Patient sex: M
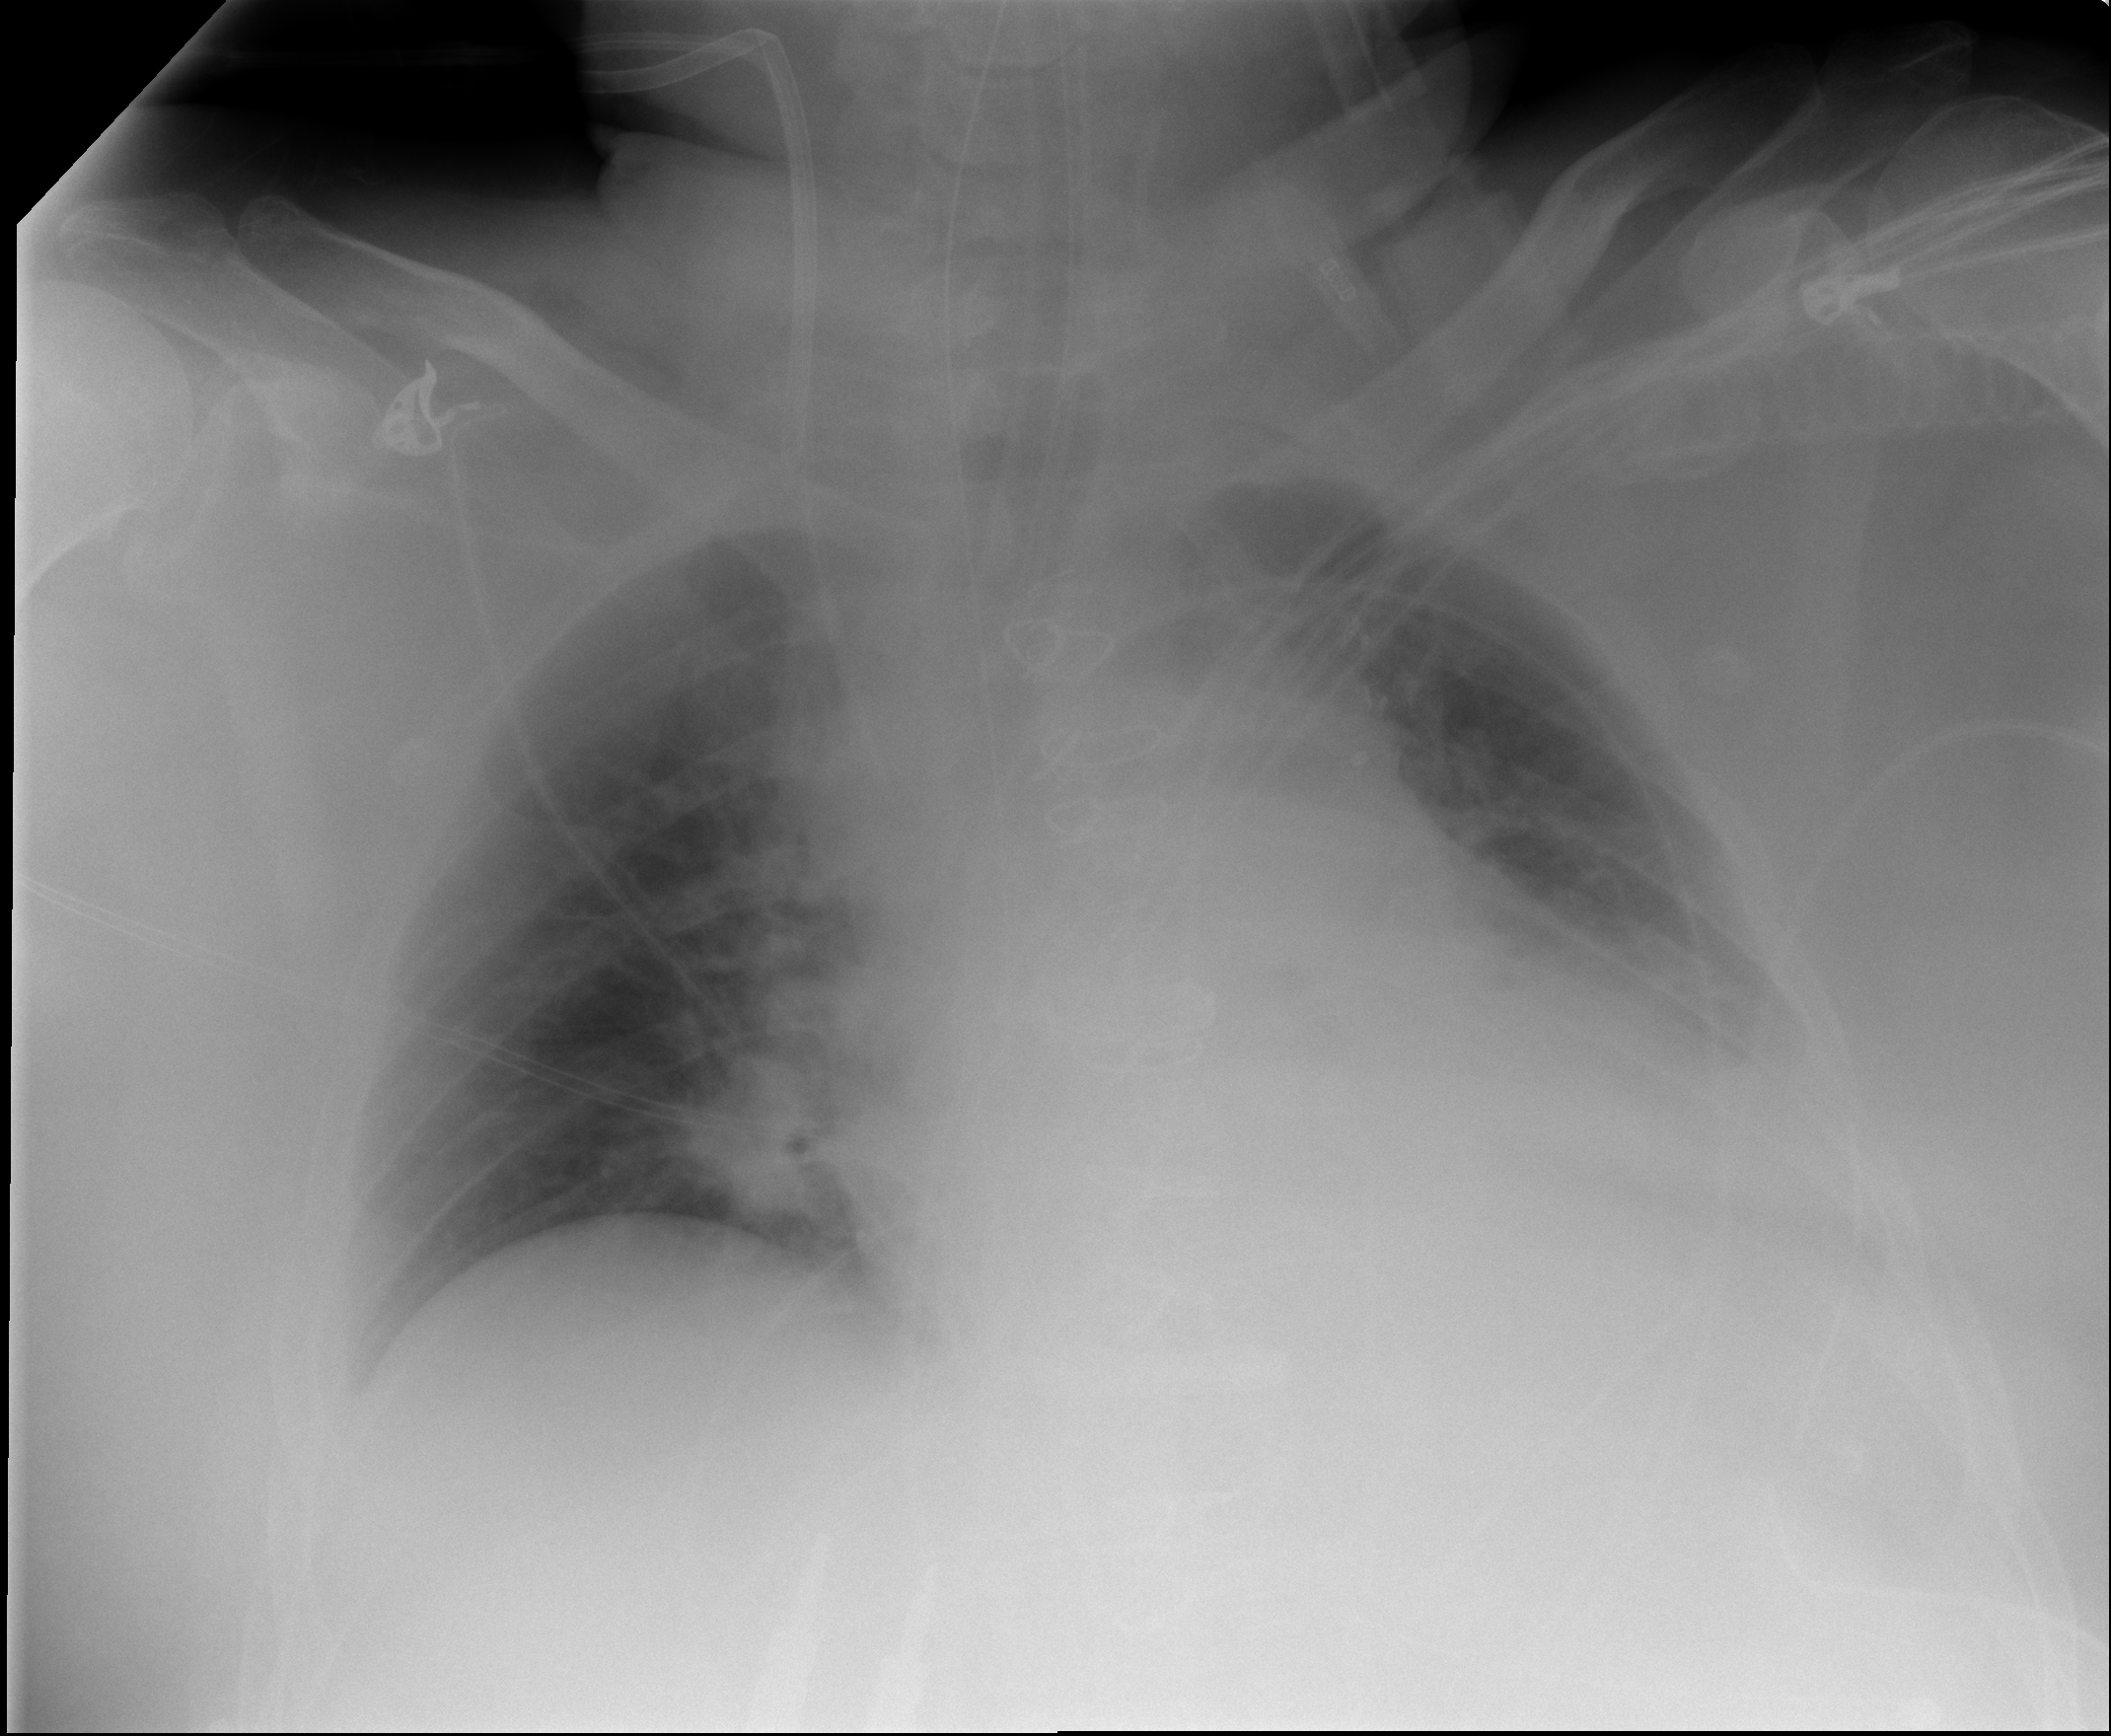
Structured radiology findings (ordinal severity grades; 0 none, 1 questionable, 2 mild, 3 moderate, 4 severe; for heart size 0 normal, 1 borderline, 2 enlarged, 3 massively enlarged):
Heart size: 2
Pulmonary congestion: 0
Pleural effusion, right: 1
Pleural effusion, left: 2
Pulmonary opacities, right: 0
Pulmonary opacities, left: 0
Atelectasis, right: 0
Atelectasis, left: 2